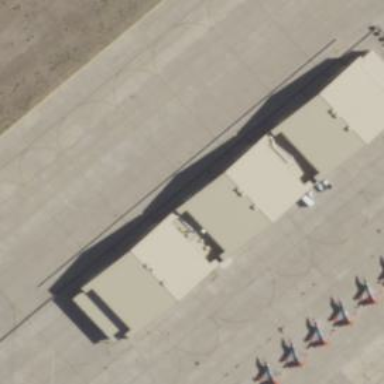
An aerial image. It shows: Hangar building located at airport.